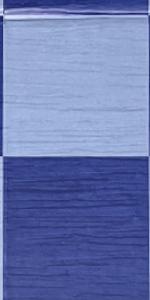
Label: Empty